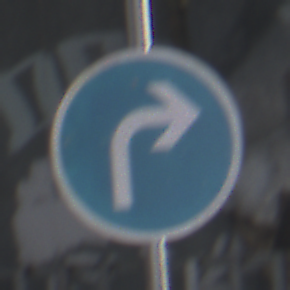
Verkehrszeichen: VorgeschriebeneFahrtrichtungRechts
Umgebung: Roofed, Special
Tageszeit: Midday
Wetter: Overcast
Licht: Natural
Jahreszeit: NotSpecified
Kontrast: MediumContrast